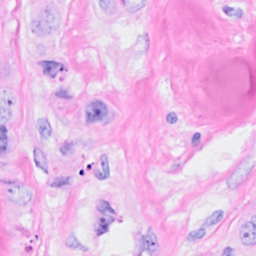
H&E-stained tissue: Breast